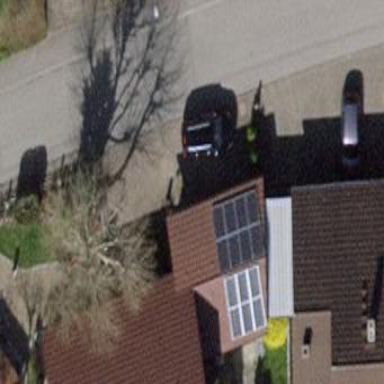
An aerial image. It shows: Garage.